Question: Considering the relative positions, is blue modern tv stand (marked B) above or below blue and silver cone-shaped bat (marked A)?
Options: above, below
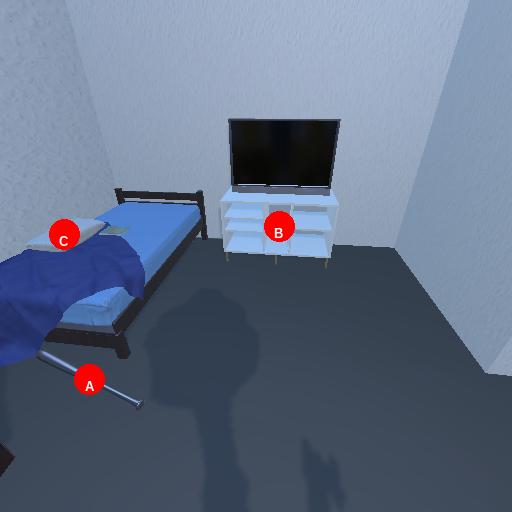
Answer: above